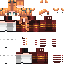
A female human skin with medium skin, wearing brown long hair dressed in a red hoodie and brown pants, featuring a closed mouth.